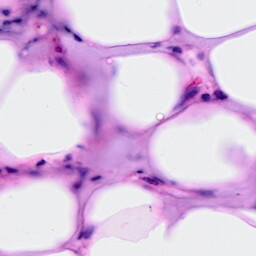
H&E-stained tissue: Breast